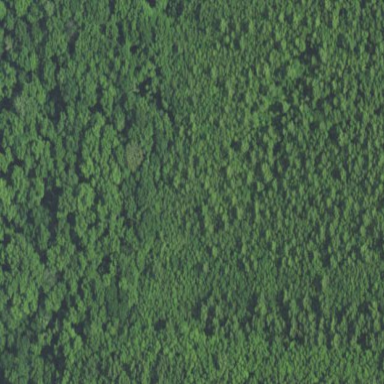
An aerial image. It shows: Forest area with tree plantation.